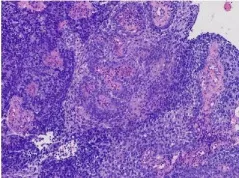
Biopsy of the primary nasopharyngeal neoplasm (B) Squamous differentiation (hematoxylin and eosin, original magnification x20).
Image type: pathology (h&e)